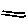
Label: line